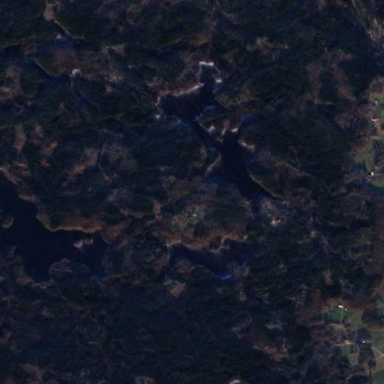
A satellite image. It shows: Beautiful lake surrounded by nature.